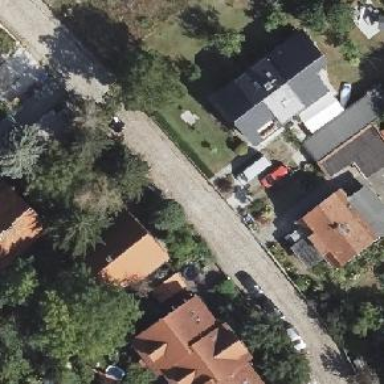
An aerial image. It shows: Residential road with sidewalks on both sides.